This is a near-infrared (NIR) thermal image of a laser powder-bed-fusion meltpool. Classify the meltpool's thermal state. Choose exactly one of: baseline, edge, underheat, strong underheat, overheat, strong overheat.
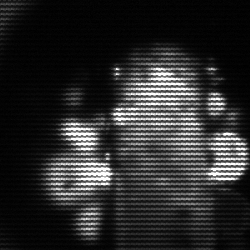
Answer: strong underheat